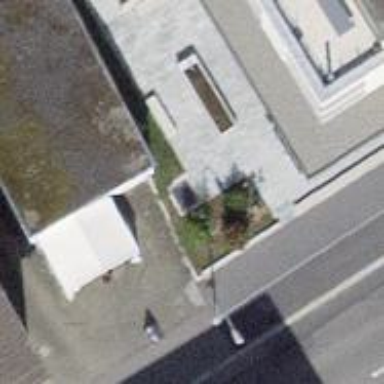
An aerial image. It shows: Planter used for decoration or gardening.